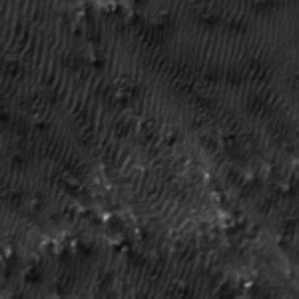
Label: frost